Interaction volume radius: 10 \u00c5
Interaction volume height: 15 \u00c5
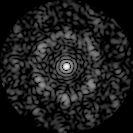
Disorder parameter: 0.6818